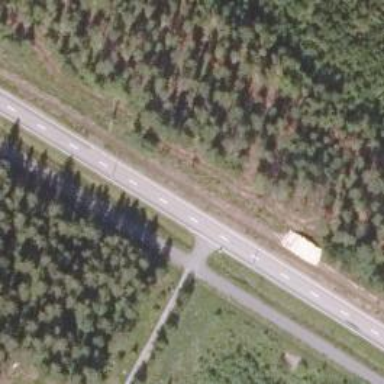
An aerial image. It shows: Asphalt road classified as tertiary.